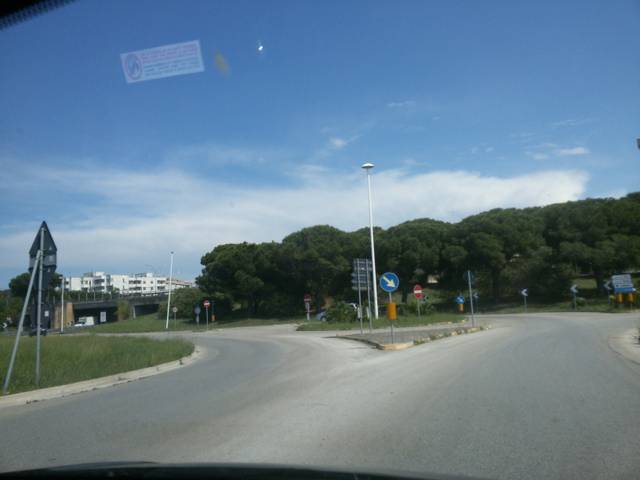
Region: Italy
Coordinates: 40.623, 17.923